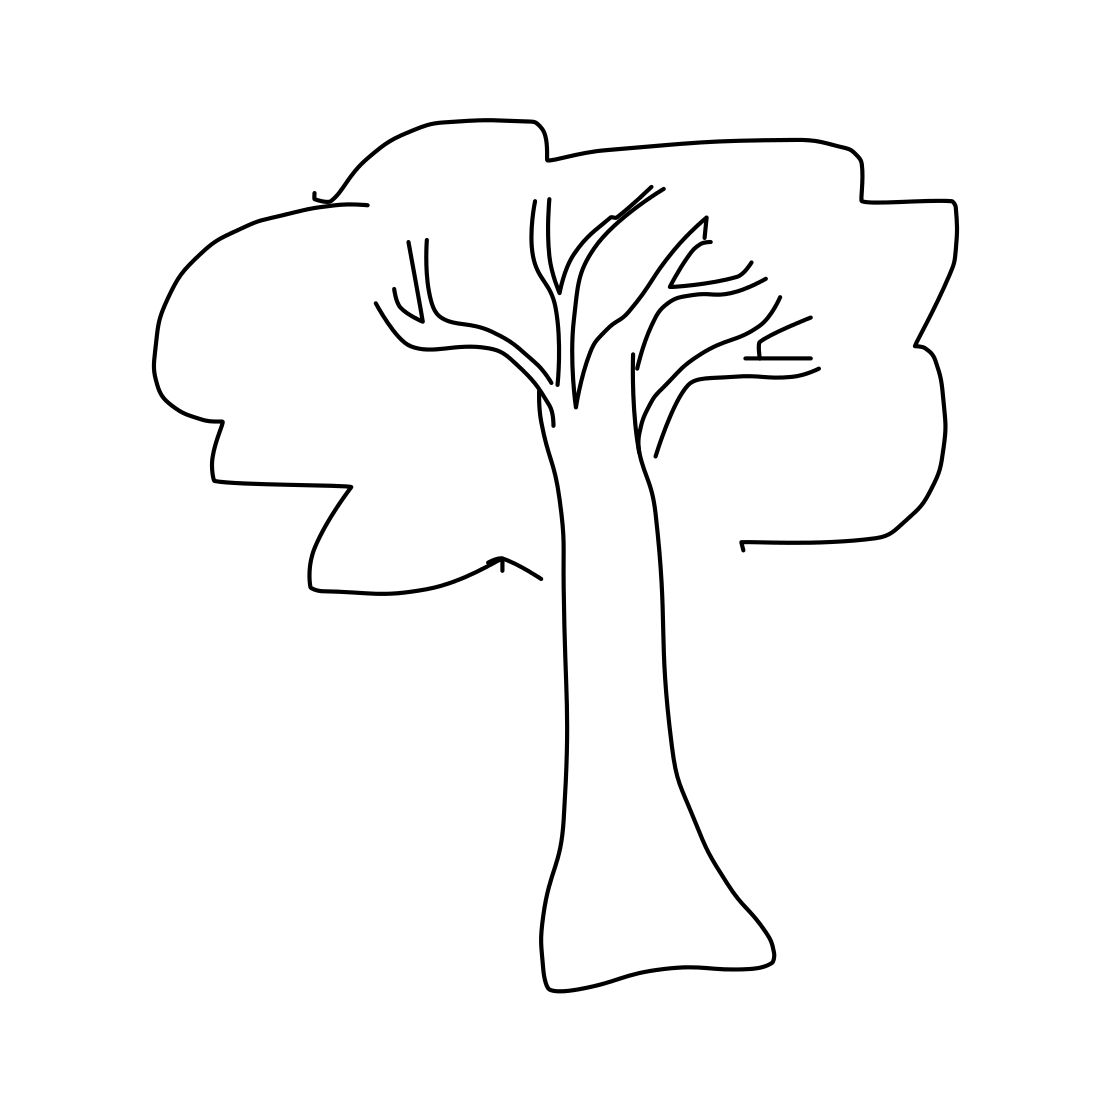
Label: tree